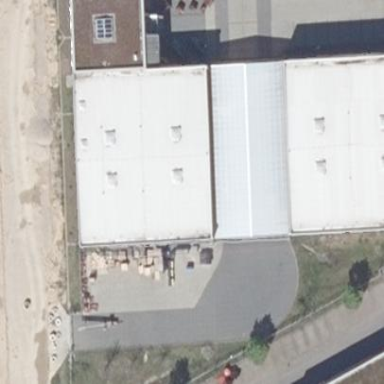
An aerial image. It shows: Industrial building.